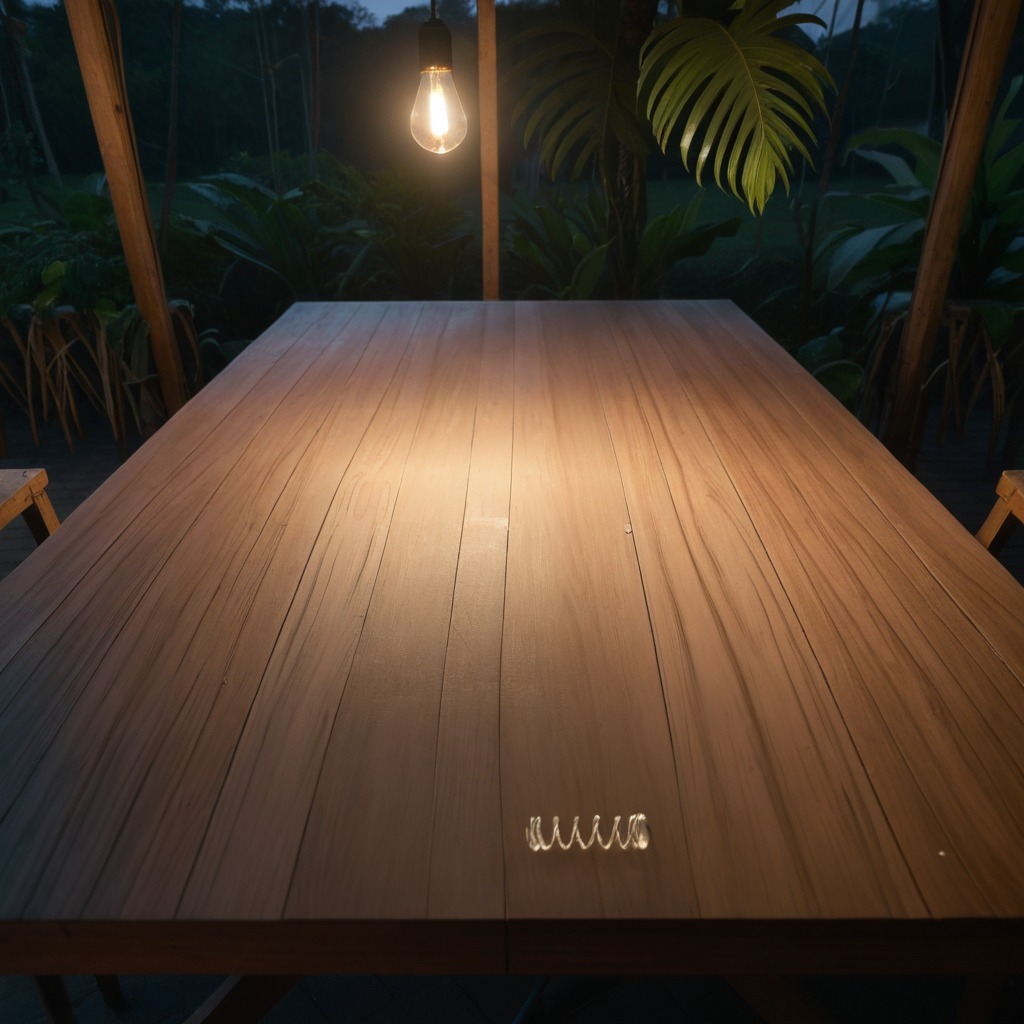
A coiled metal spring is lying on a wooden table inside a jungle field workshop tent at night.